Interaction volume radius: 10 \u00c5
Interaction volume height: 10 \u00c5
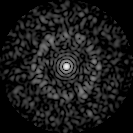
Disorder parameter: 0.8224